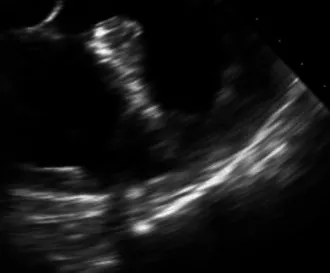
Echocardiogram showing a giant right coronary artery aneurysm.
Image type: radiology (ultrasound)